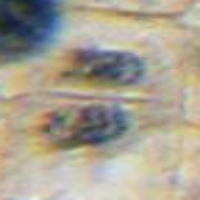
Label: telophase